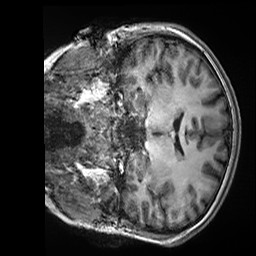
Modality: T1w
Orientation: coronal
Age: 24
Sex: female
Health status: healthy
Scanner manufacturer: siemens
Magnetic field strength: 3 T
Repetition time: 2.5 s
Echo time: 0.00299 s